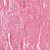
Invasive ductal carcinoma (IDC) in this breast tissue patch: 0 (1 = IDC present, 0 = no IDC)